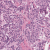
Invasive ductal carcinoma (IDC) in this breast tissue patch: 1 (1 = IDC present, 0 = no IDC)